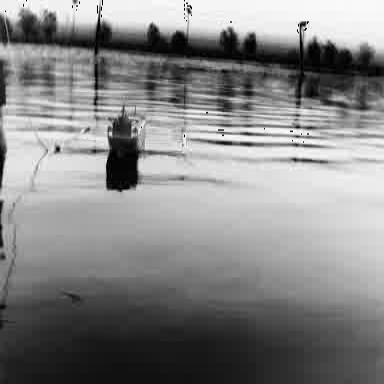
There is a liner in the infrared image.